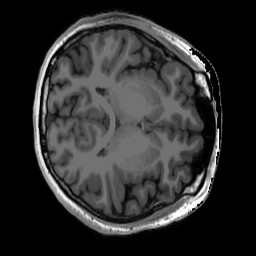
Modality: T1w
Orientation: axial
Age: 22
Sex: female